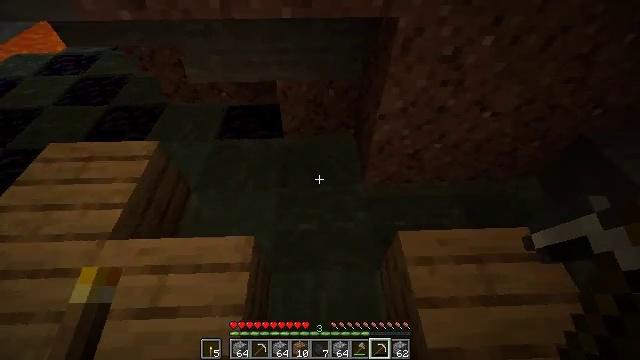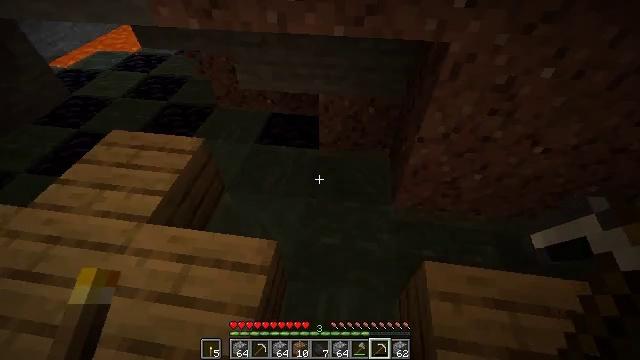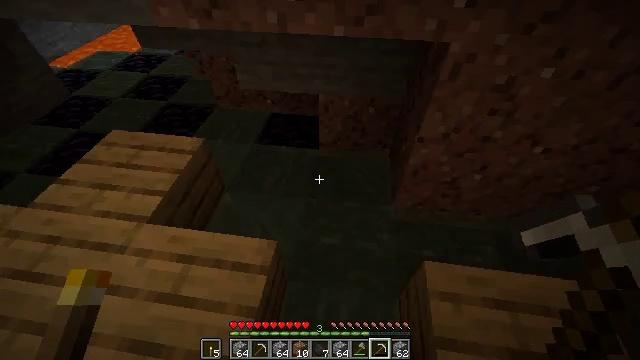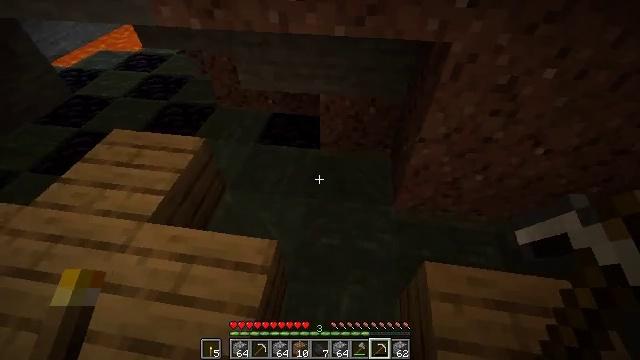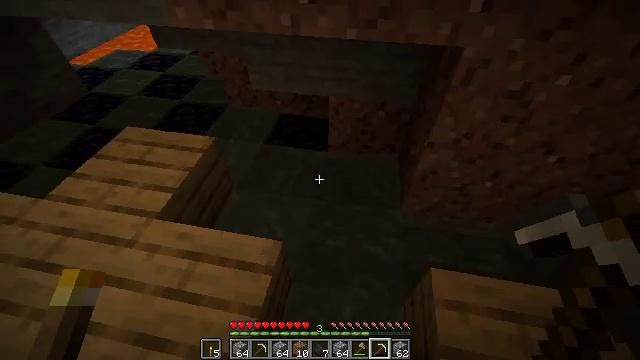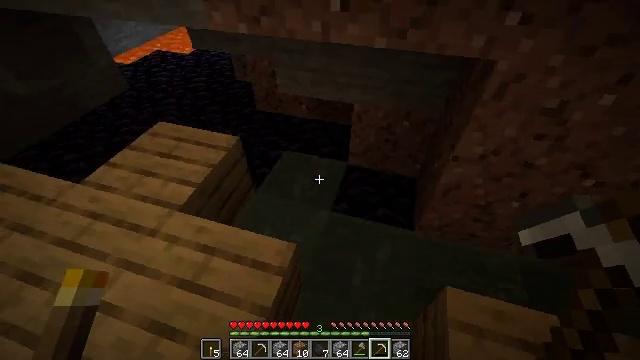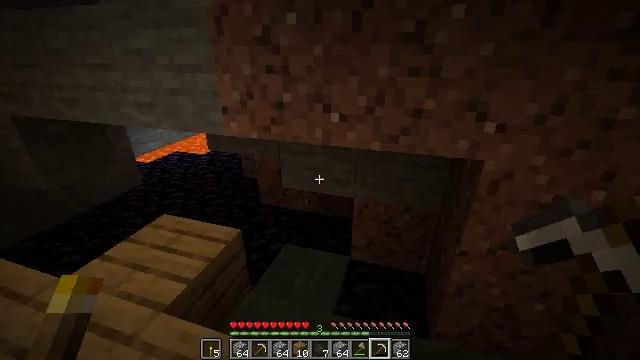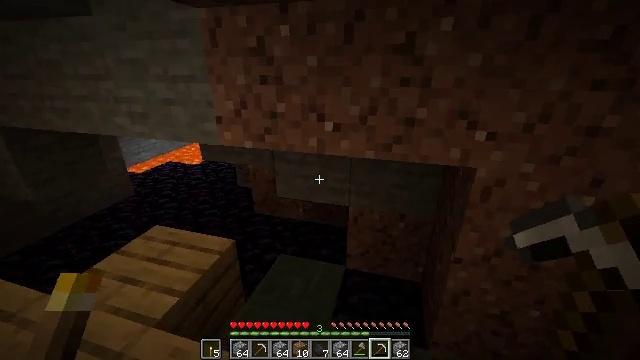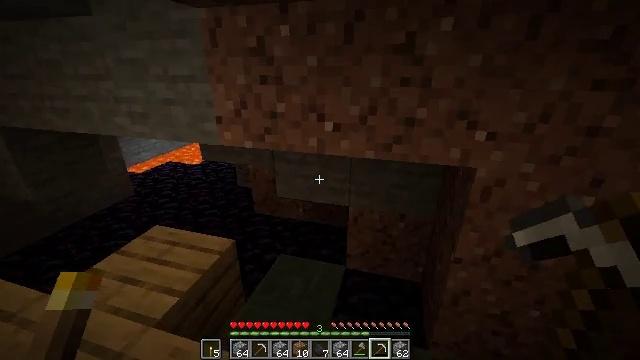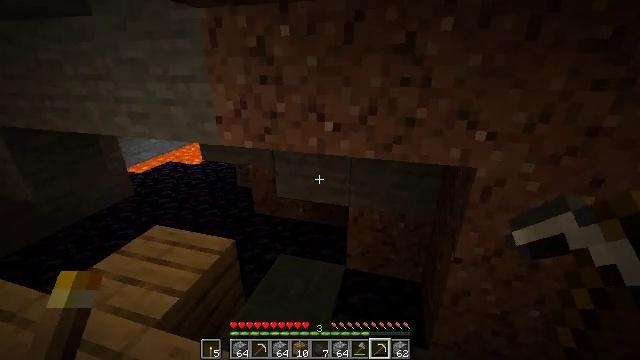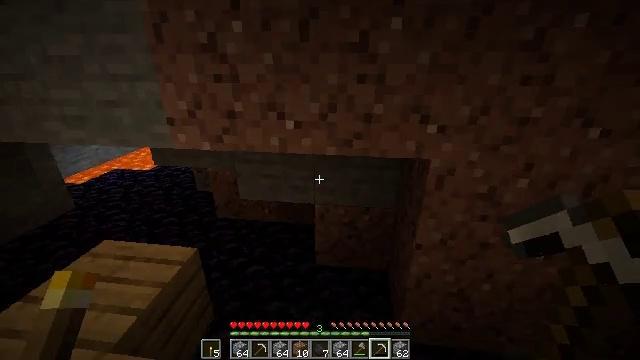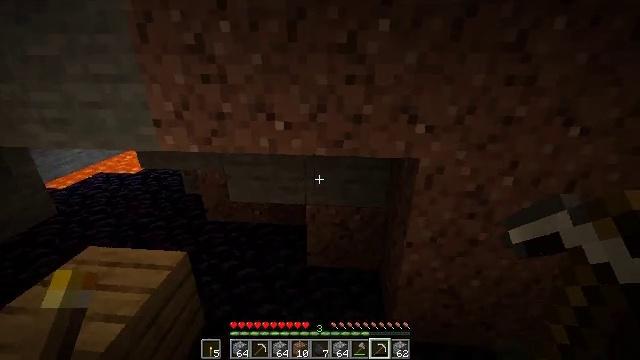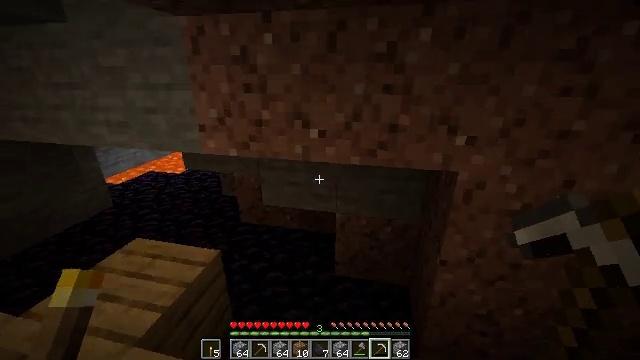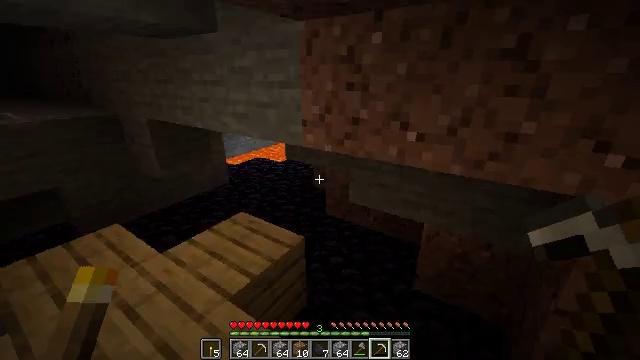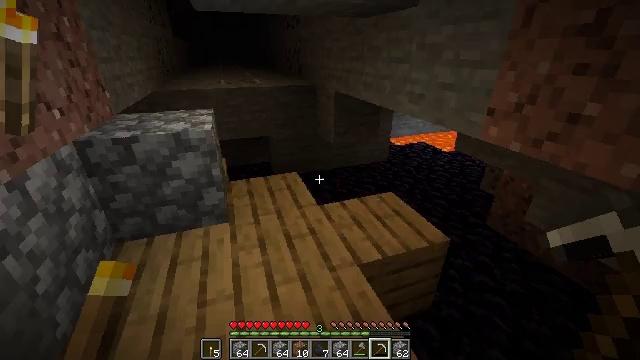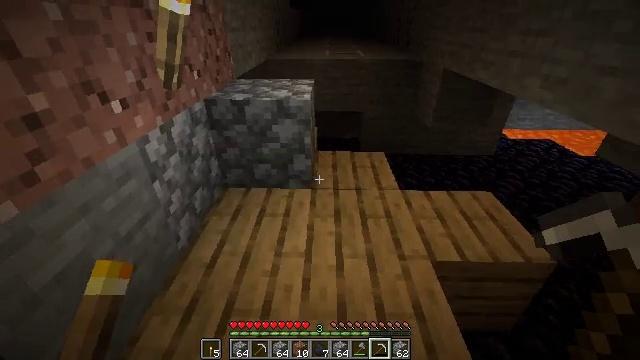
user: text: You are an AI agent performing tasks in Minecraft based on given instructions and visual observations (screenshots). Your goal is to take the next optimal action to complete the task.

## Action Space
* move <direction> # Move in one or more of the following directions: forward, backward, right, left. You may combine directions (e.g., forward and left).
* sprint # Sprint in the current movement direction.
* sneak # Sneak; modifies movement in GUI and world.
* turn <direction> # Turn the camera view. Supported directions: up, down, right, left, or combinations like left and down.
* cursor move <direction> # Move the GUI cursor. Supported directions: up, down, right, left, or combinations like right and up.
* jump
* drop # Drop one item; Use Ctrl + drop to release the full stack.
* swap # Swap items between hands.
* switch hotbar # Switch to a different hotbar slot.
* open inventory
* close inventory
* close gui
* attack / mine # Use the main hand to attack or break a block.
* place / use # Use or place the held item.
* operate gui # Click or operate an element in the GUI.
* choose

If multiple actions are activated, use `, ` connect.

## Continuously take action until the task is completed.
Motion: motion action
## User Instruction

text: Break the fire block.
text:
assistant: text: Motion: turn left and up
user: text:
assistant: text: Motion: no_op
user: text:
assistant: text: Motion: no_op
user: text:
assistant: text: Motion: turn left
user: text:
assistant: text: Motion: turn left and up
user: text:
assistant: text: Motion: turn up
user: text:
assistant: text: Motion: turn right and up
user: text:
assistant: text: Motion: no_op
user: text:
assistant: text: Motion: no_op
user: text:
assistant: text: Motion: turn right
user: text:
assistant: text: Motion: turn right
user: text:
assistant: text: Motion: turn left and up
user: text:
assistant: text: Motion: turn left
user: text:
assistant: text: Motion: turn left and down
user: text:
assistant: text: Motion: turn left and down
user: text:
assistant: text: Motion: no_op
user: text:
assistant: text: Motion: move forward
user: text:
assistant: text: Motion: move forward
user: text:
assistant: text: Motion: move forward
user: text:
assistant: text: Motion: move forward
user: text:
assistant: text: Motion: move forward, turn left
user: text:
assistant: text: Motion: move forward and move right, turn left
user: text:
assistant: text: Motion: move forward and move right, turn left
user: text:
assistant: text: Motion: move forward and move right
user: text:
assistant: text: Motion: move forward and move right
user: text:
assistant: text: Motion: move forward and move right
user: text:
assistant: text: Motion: move forward and move right
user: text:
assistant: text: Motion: move forward and move right
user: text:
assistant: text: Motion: move forward and move right
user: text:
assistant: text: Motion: move forward, turn up